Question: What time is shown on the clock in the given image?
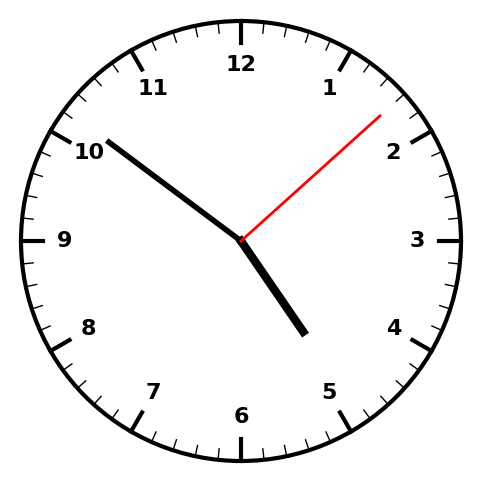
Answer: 04:51:08